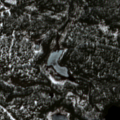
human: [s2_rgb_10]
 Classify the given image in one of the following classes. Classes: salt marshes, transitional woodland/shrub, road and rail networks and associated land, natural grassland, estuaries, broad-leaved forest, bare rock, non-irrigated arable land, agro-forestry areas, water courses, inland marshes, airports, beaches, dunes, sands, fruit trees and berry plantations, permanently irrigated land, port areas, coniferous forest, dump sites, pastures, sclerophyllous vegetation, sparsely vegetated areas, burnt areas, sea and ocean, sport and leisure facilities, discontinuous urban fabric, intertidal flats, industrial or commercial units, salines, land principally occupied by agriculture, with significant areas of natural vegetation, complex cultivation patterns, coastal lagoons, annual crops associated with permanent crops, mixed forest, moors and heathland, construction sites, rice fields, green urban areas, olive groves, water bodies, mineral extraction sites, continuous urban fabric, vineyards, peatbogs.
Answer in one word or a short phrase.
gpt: coniferous forest, water bodies